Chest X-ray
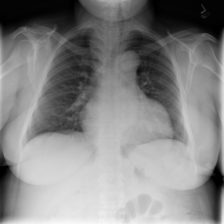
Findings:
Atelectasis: negative
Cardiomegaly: negative
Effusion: negative
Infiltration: negative
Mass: negative
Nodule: positive
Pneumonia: negative
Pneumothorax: negative
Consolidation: negative
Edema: negative
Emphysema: negative
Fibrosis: negative
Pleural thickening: negative
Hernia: negative